Question: In a Bluetooth-related app (with 'minSdkVersion="18"') I have a single , displaying one of the following 3 UI Fragments:
- - -

To display an "Up button" and handle the "Back button" I have the following code in place:
'''
public class MainActivity extends Activity
implements BleWrapperUiCallbacks {
// set in onResume() of each fragment
private Fragment mActiveFragment = null;
' @Override
public void onBackPressed() {
if (!getFragmentManager().popBackStackImmediate())
super.onBackPressed();
}
@Override
public void onCreate(Bundle savedInstanceState) {
super.onCreate(savedInstanceState);
requestWindowFeature(Window.FEATURE_ACTION_BAR);
setContentView(R.layout.activity_root);
getActionBar().setDisplayHomeAsUpEnabled(true);
if (savedInstanceState == null) {
Fragment fragment = new MainFragment();
getFragmentManager().beginTransaction()
.replace(R.id.root, fragment, "main")
.commit();
}
}
@Override
public boolean onOptionsItemSelected(MenuItem item) {
switch (item.getItemId()) {
case android.R.id.home:
getFragmentManager().popBackStackImmediate();
break;
case R.id.action_settings:
Fragment fragment = new SettingsFragment();
getFragmentManager().beginTransaction()
.addToBackStack(null)
.replace(R.id.root, fragment, "settings")
.commit();
break;
}
return super.onOptionsItemSelected(item);
}
'''
This works well, but has a cosmetic problem, that the "Up button" is still displayed when the is being displayed - as you can see on the left side of the above screenshot.
I have tried calling
'''
getActionBar().setHomeButtonEnabled(false);
'''
when that fragment is being active, but that only disables the "Up button" - without really hiding it.
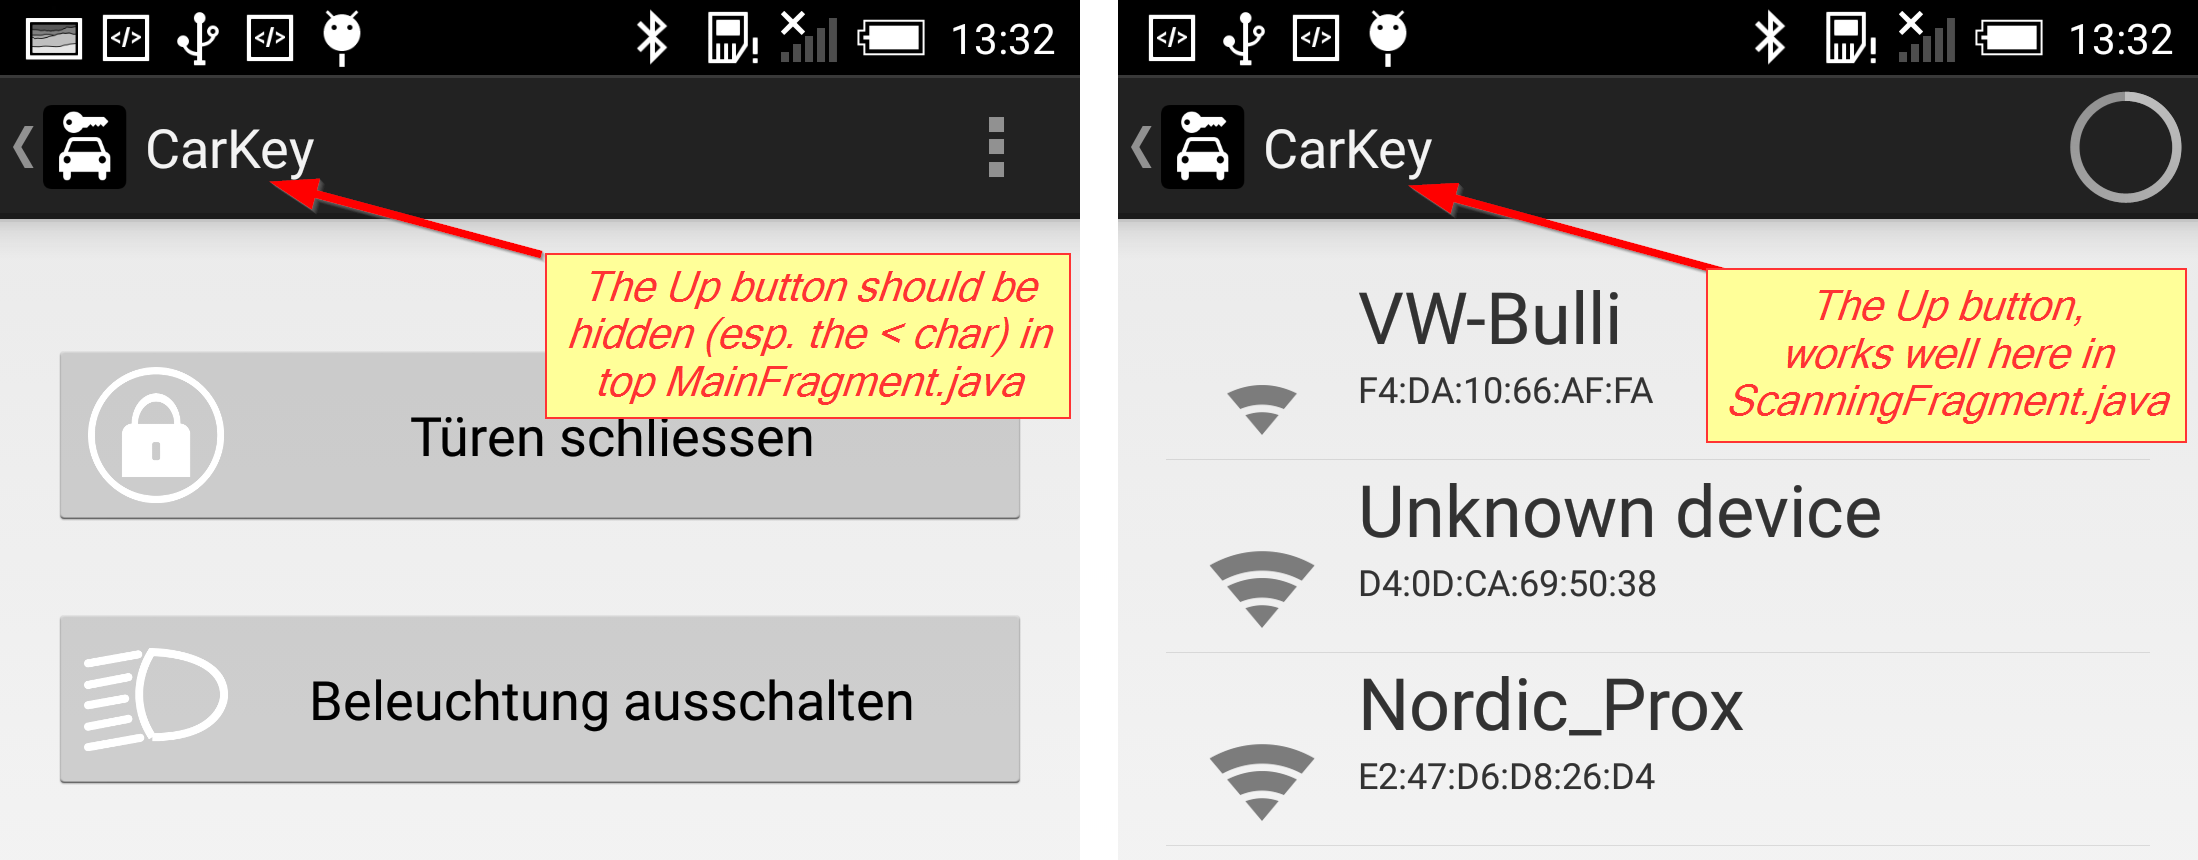
Answer: You are in luck because in API level 18 there is this:
'''
getActionBar().setHomeAsUpIndicator(R.drawable.ic_yourindicator);
'''
for support library, it is:
'''
getSupportActionBar().setHomeAsUpIndicator(R.drawable.ic_yourindicator);
'''
So now depending upon what fragment you are in, you can change the icon of "up" button.
Also, try this:
'''
getActionBar().setDisplayHomeAsUpEnabled(false);
'''
> Set whether home should be displayed as an "up" affordance.